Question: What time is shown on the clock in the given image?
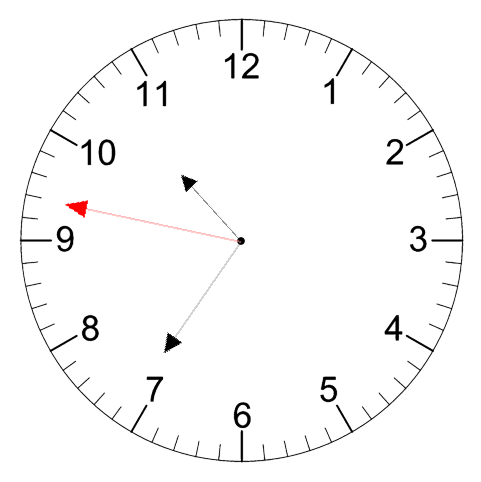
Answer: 10:35:47